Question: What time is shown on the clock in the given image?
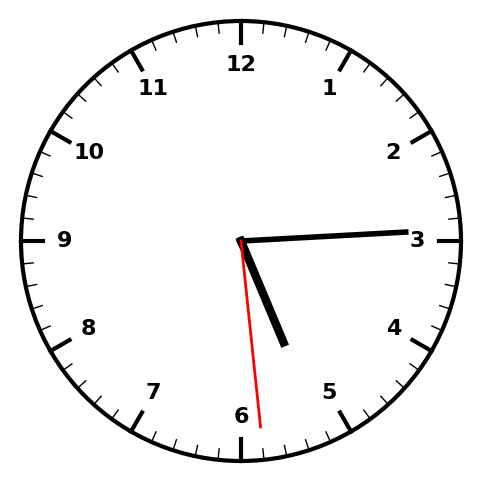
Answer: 05:14:29